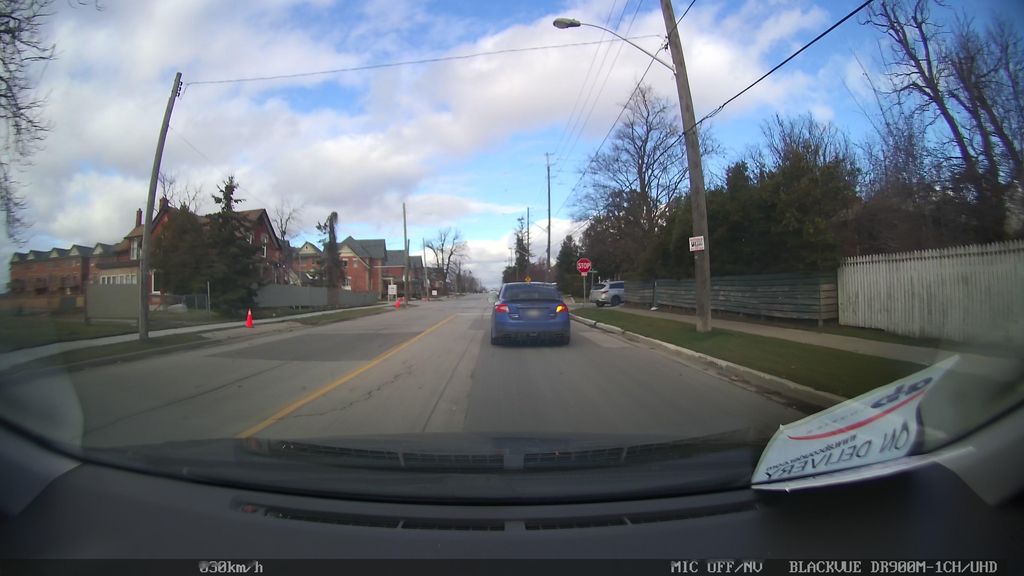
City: toronto